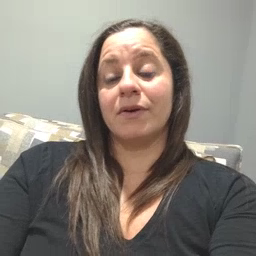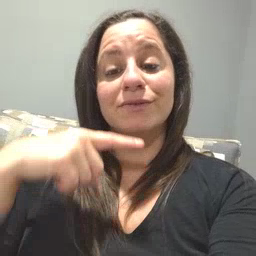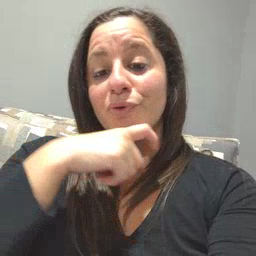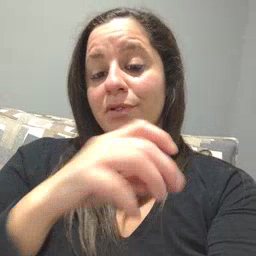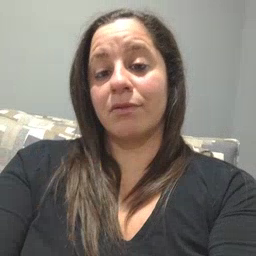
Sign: cereal